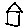
Label: house